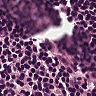
Metastatic tissue present: no